Question: i want to create a table and i get an error :

Why doesn't he like my constraint? is mysql so different to sql? because 2 years ago i created the same table with no problems in sql :(
here the whole code
'''
CREATE table Mitarbeiter(
Mitarbeiternummer INT(5),
Personennummer INT(5) constraint not_null_mitarbpersnr NOT NULL,
Gehalt INT(10),
Chef_Mitarbeiternummer INT(5),
constraint mitarbeiter_pk primary key (Mitarbeiternummer),
constraint unique_mitpernr UNIQUE (Personennummer),
constraint marb_fk_persnr foreign key(Personennummer) references person(Personennummer) ON DELETE CASCADE,
constraint marb_fk_chef foreign key (Chef_Mitarbeiternummer) references mitarbeiter(Mitarbeiternummer));
'''
Also i get the same error when i want to write "personennummer NUMBER(5)"
but it is a personal identification number and so every personennummer has the same lenght 5 for instance the first has '00001' and so on
I hope you can answer my questions :)
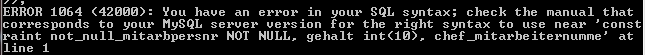
Answer: MySQL doesn't support syntax to give a name to a 'NOT NULL' constraint.
This will throw an error:
'''
Personennummer INT(5) constraint not_null_mitarbpersnr NOT NULL
^^^^^^^^^^^^^^^^^^^^^^^^^^^^^^^^
'''
To declare a 'NOT NULL' constraint on a column in MySQL, you have to omit the keyword 'CONSTRAINT' and the name. This syntax is valid:
'''
Personennummer INT(5) NOT NULL
'''
---
Reference: <URL>
Note that the syntax following 'CONSTRAINT' does not allow 'NOT NULL'. The 'NOT NULL' is included as part of the column definition.
MySQL differs from other databases, such as Oracle, which allow you to give a name to a 'NOT NULL' constraint. I Oracle, I think the NOT NULL constraint shows up as a constraint in the dictionary. So it's understandable that we'd want to give a specific name, rather than having a system generated 'SYS_nnnnnn' name assigned. In MySQL, 'NOT NULL' is handled as an attribute of the column, not as a separate constraint.